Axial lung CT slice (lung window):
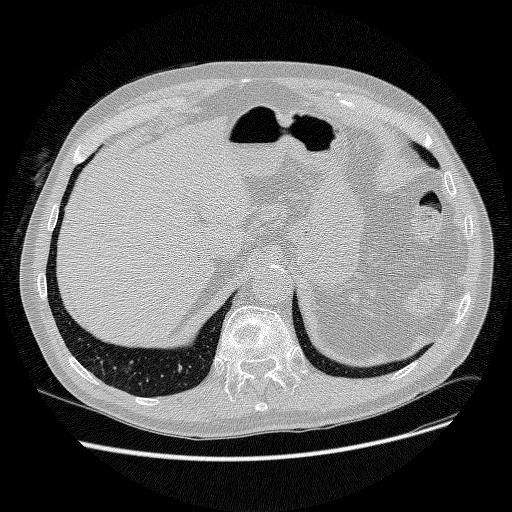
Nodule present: no